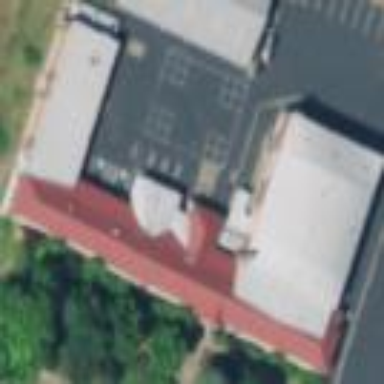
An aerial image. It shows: School building.